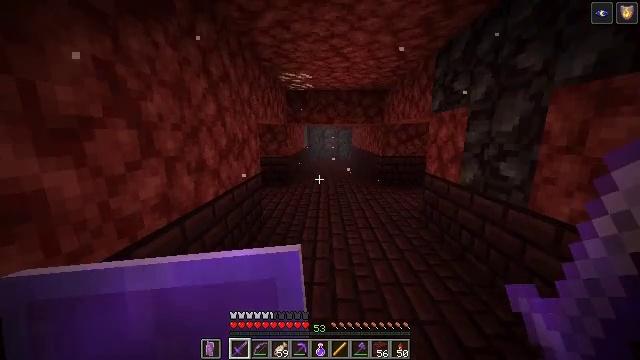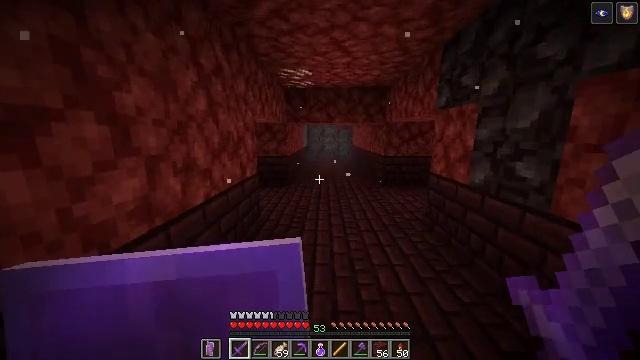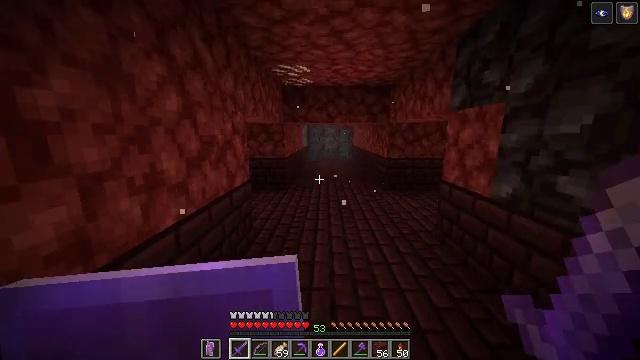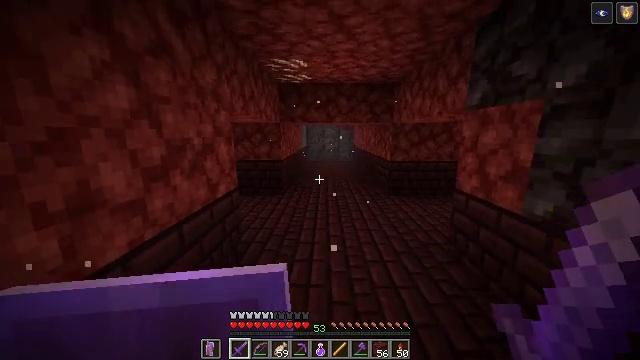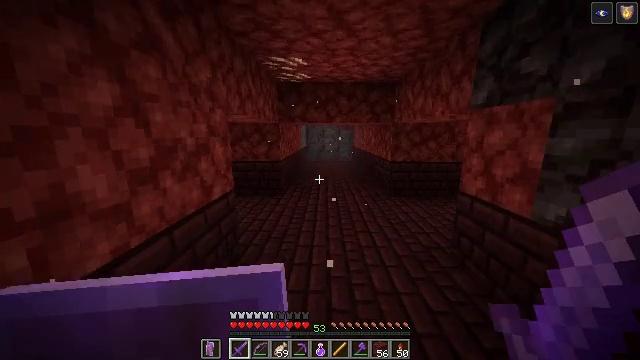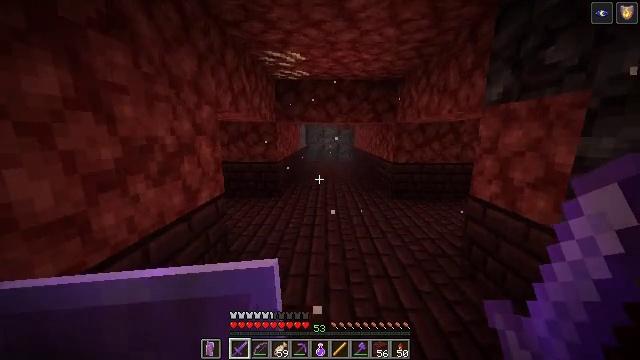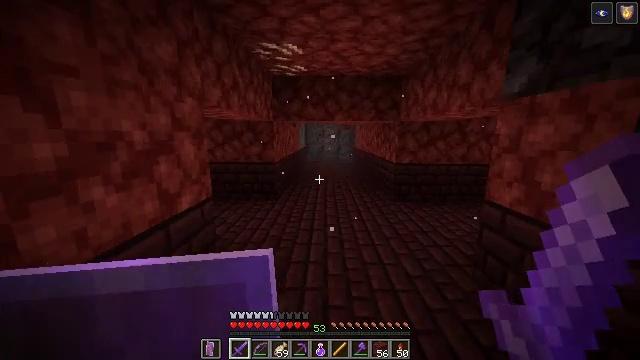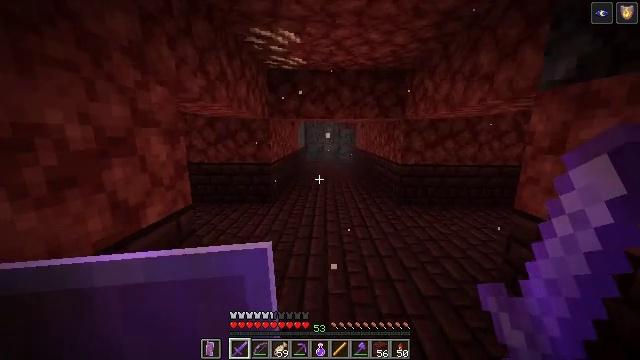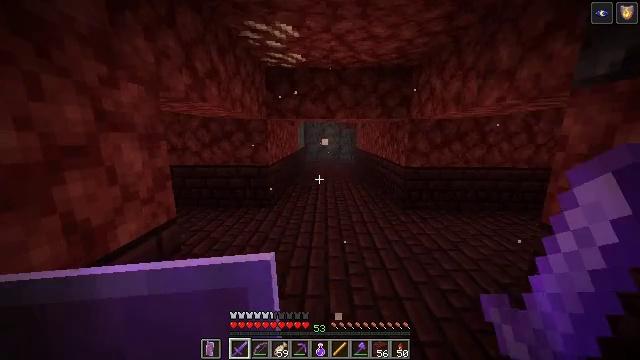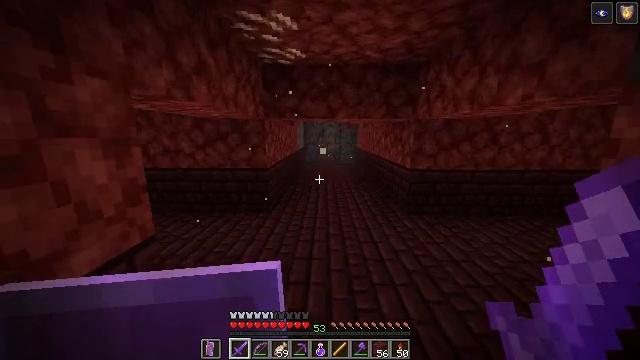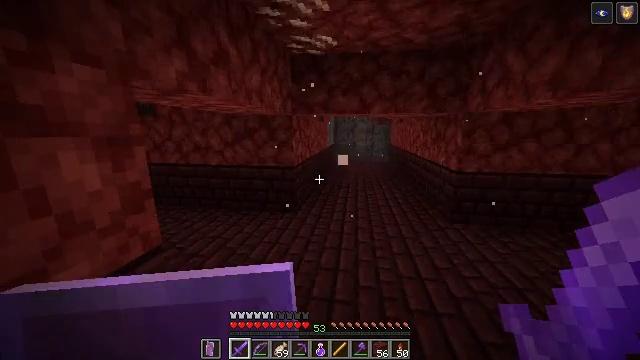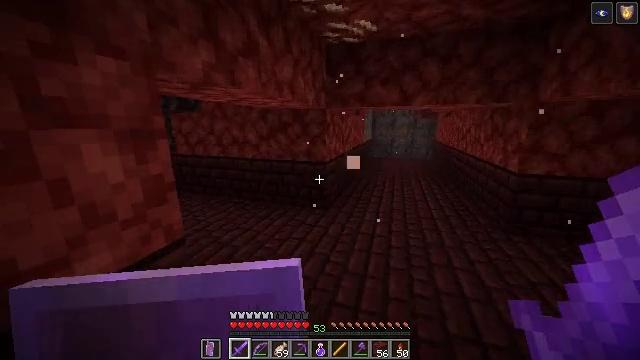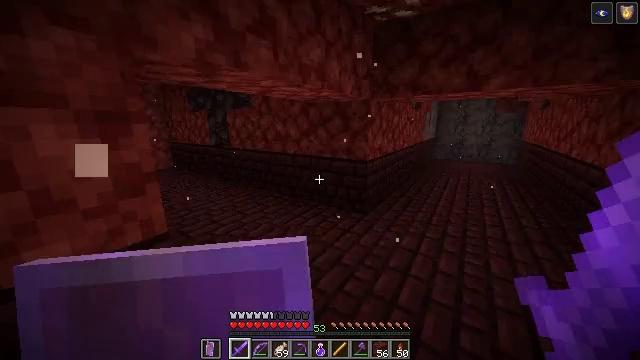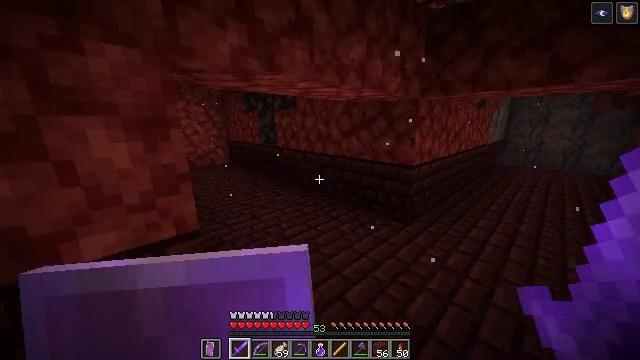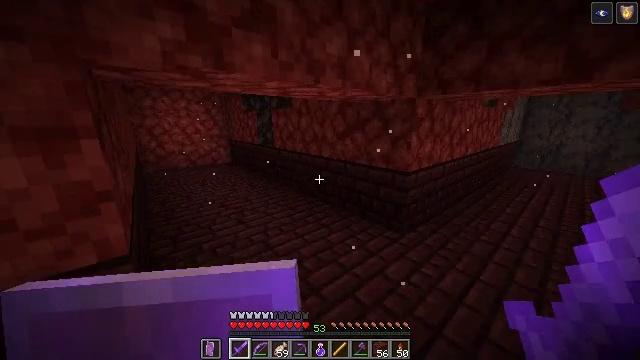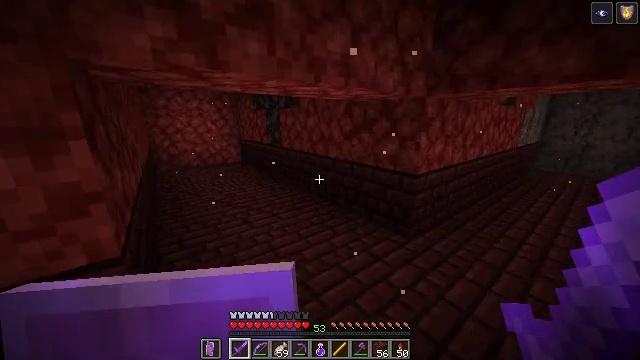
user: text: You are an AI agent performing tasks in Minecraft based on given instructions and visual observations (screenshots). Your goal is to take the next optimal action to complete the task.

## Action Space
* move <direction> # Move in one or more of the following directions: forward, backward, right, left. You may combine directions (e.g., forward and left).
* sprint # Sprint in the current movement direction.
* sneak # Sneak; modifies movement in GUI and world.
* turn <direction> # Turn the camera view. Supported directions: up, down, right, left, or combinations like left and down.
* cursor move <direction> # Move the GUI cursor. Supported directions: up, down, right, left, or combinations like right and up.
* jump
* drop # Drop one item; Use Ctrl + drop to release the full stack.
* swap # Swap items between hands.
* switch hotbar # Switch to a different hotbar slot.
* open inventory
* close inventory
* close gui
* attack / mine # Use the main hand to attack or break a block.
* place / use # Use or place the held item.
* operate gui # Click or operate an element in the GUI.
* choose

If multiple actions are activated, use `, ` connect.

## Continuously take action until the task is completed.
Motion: motion action
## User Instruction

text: Fight hostile mobs.
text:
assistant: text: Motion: move forward, sprint
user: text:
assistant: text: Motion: move forward, sprint
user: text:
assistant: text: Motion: move forward, sprint
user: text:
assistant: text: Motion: move forward, sprint
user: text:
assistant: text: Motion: move forward, sprint
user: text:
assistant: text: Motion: move forward, sprint
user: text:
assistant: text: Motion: move forward, sprint
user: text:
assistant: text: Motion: move forward, sprint
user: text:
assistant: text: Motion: move forward, sprint
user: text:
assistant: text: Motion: move forward and move right, sprint, turn left and down
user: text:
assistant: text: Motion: move forward and move right, sprint, turn left and down
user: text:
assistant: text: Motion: move forward and move right, sprint, turn left
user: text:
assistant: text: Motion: move forward and move right, sprint, turn left
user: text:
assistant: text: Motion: move forward and move right, sprint, turn left
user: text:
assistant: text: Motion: move forward and move right, sprint, turn left
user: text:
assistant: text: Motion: move forward and move right, sprint, turn left
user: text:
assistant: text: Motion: move forward and move right, sprint, turn left
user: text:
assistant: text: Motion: move forward and move right, turn left
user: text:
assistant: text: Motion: move forward, turn left
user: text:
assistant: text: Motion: no_op
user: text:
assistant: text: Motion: no_op
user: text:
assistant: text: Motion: no_op
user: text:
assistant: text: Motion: no_op
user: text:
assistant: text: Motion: no_op
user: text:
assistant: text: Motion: no_op
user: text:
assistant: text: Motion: no_op
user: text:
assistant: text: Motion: turn right and up
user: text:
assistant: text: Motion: turn right and up
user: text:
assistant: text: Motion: turn right and down
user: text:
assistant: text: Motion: turn right and down